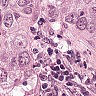
Metastatic tissue present: yes